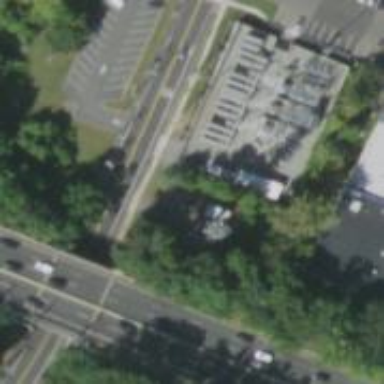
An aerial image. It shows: Substation surrounded by fence.